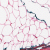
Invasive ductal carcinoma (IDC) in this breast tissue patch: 0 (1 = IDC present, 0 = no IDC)